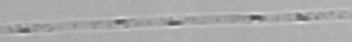
Label: Leptocylindrus